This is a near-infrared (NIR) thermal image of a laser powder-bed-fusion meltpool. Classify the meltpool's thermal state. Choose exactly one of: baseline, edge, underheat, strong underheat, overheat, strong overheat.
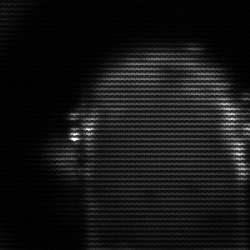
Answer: baseline